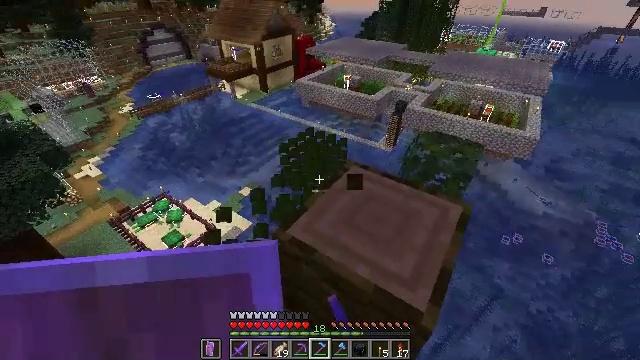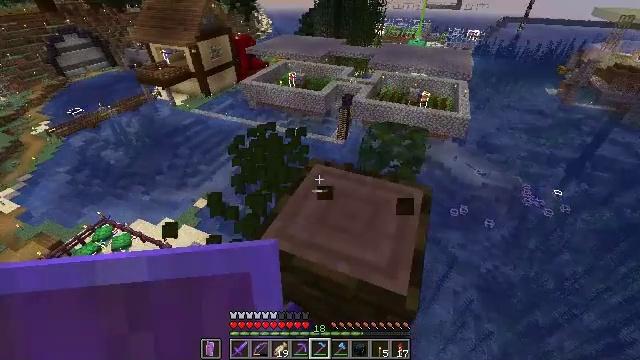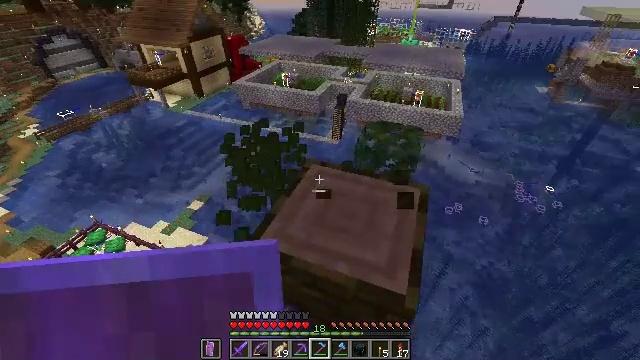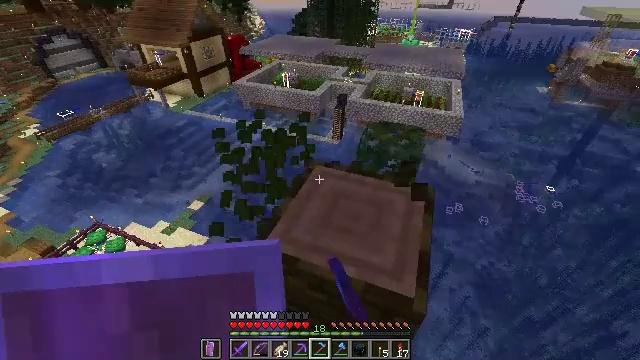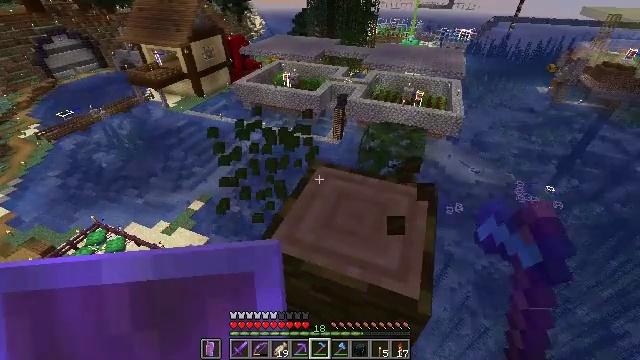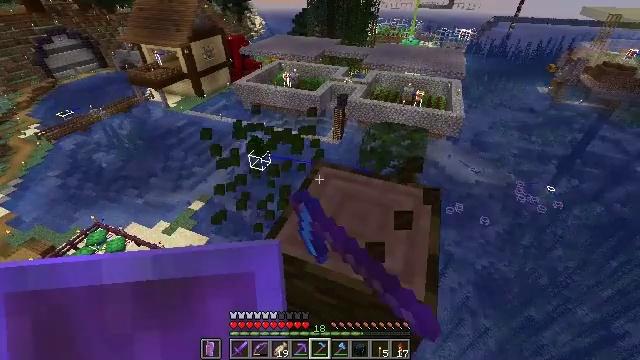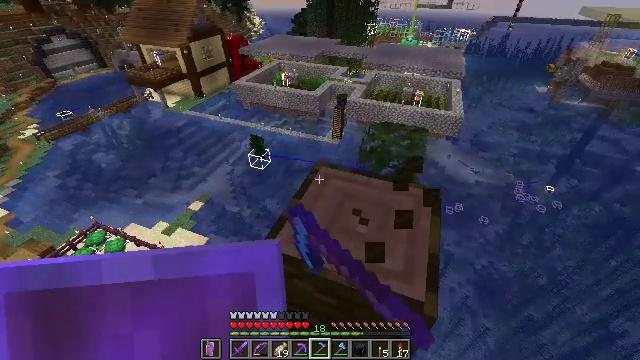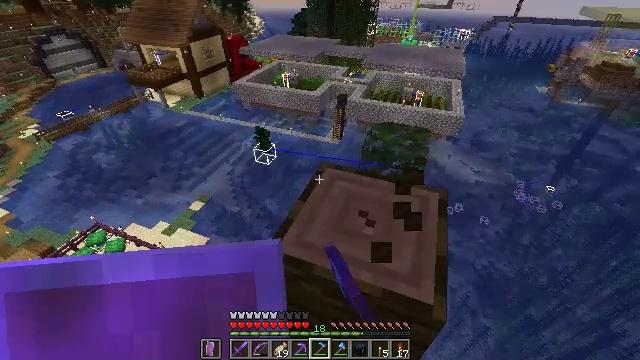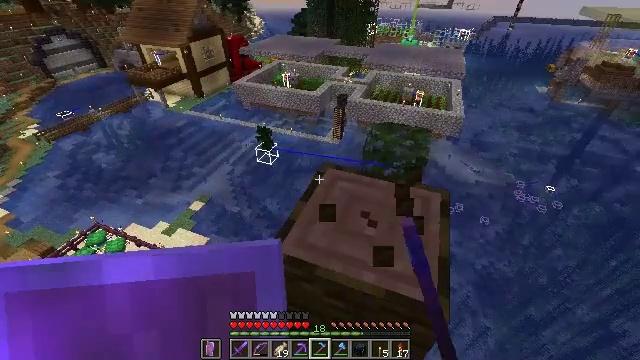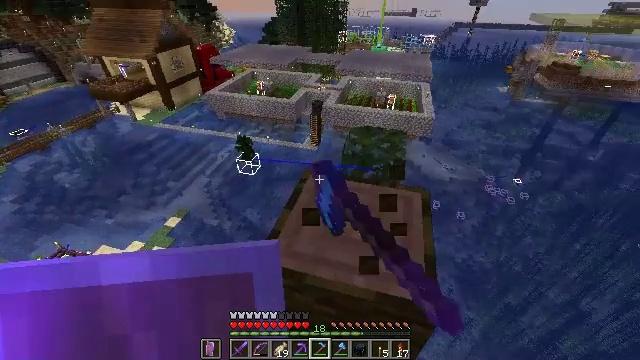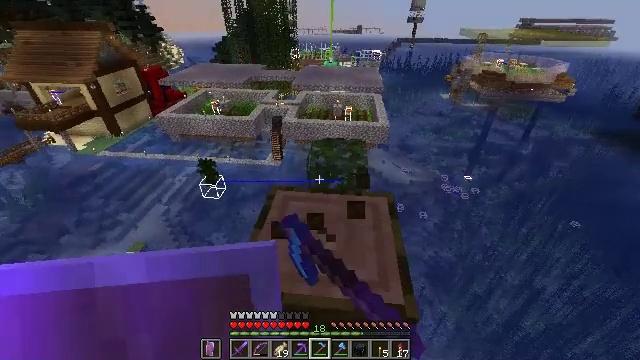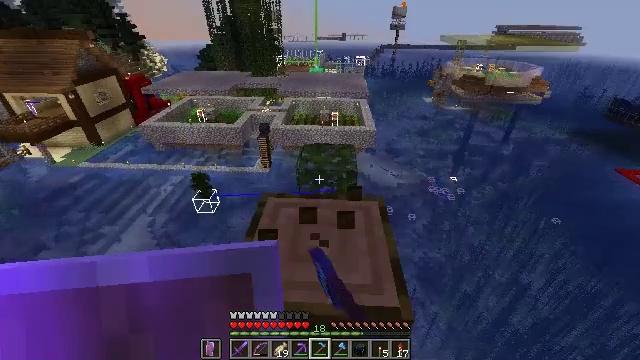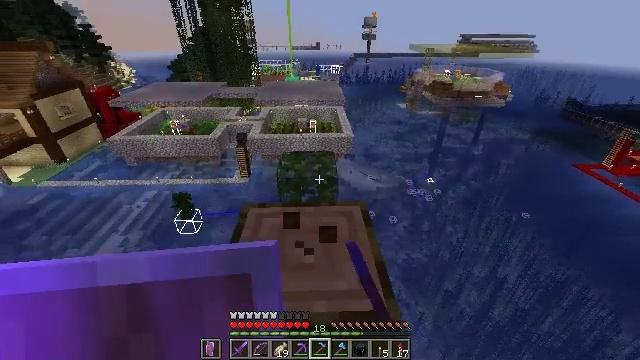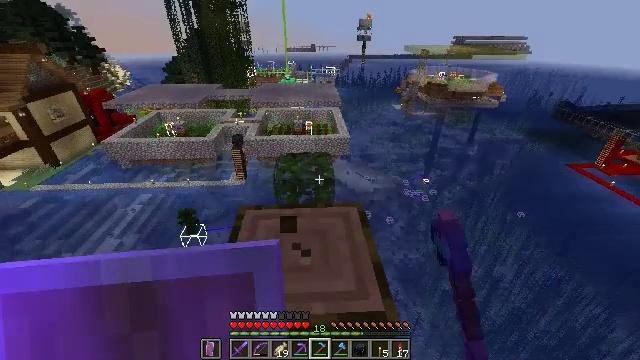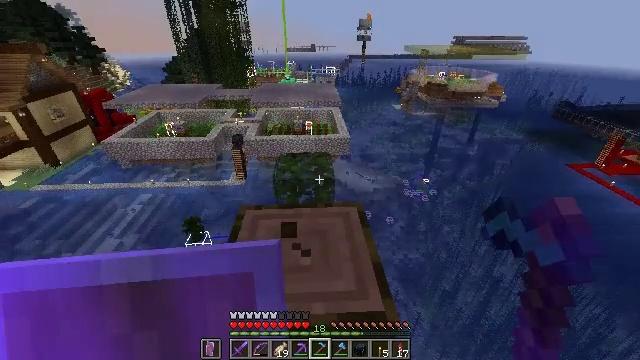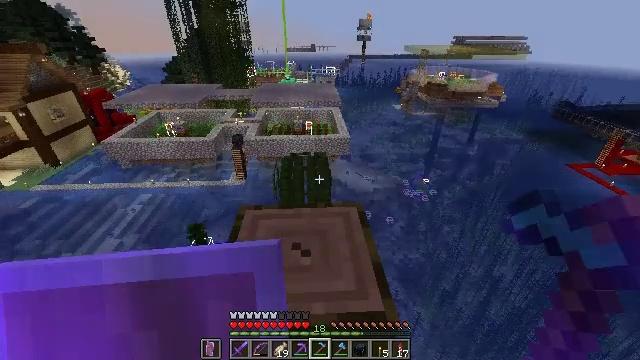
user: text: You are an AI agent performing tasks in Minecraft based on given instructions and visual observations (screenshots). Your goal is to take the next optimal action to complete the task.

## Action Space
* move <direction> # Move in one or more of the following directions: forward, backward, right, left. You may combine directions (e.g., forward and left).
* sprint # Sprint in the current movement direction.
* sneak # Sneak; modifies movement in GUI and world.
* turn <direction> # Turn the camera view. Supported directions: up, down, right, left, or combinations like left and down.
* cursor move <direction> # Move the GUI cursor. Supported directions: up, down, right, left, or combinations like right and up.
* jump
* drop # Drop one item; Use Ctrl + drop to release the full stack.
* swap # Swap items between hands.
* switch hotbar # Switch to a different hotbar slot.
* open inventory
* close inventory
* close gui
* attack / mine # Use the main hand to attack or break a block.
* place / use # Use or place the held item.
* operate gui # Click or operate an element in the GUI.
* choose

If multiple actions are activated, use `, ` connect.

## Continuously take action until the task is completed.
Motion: motion action
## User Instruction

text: Gather jungle leaves from the tree.
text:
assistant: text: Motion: move forward, sneak, turn right, attack / mine
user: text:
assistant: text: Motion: move forward, sneak, turn right, attack / mine
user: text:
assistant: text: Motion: move forward, sneak, attack / mine
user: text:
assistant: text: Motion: move forward, sneak, attack / mine
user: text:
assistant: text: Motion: move forward, sneak, attack / mine
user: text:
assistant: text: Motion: move forward, sneak, attack / mine
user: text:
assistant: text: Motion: move forward, sneak, attack / mine
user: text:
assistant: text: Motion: move forward, sneak, attack / mine
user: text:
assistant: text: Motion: move forward, sneak, turn right and up, attack / mine
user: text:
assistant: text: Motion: move forward, sneak, turn right and up
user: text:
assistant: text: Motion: move forward, sneak, turn right and up
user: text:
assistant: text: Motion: move forward, sneak, turn right and up
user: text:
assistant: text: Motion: move forward, sneak
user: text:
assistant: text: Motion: move forward, sneak
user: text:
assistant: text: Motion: move forward, sneak, attack / mine
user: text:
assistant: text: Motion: move forward, sneak, attack / mine
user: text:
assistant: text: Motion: sneak, attack / mine
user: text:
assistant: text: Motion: sneak, turn left, attack / mine
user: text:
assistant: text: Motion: sneak, turn left, attack / mine
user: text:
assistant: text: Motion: sneak